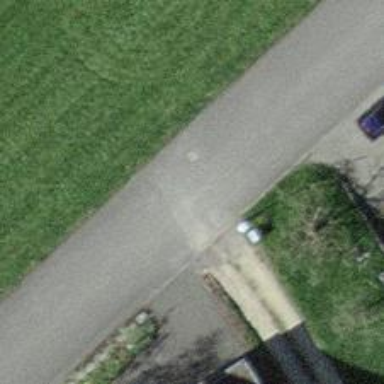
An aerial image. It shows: Residential road.